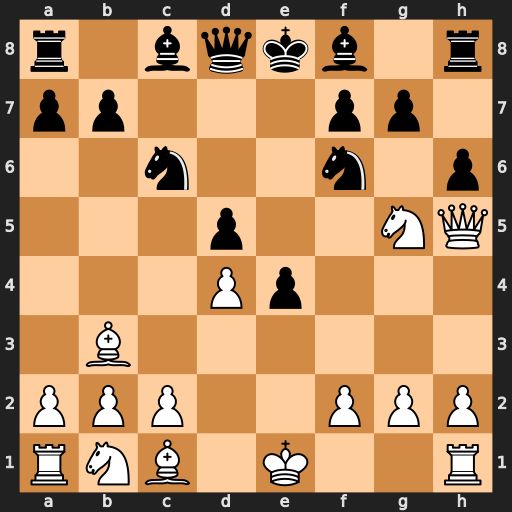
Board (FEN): r1bqkb1r/pp3pp1/2n2n1p/3p2NQ/3Pp3/1B6/PPP2PPP/RNB1K2R
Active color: w
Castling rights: KQkq
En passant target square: -
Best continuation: Qxf7#